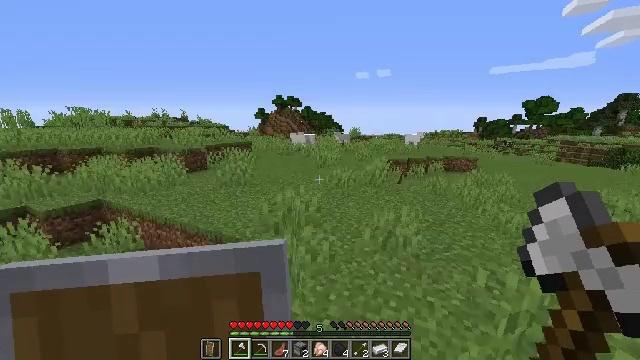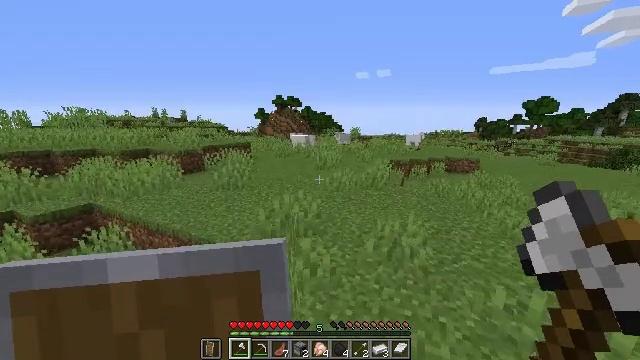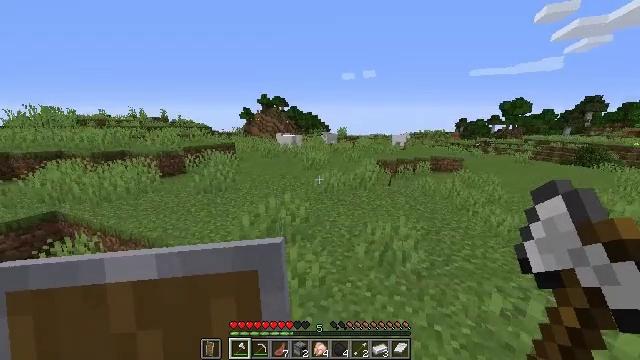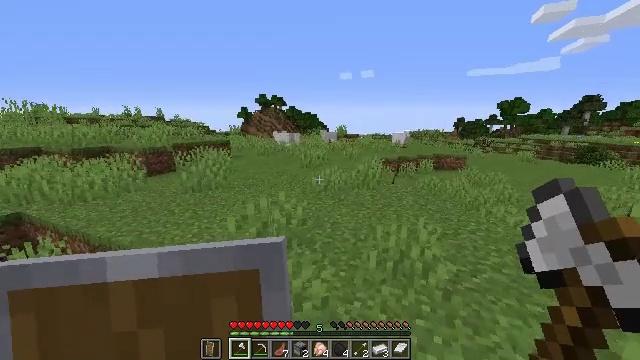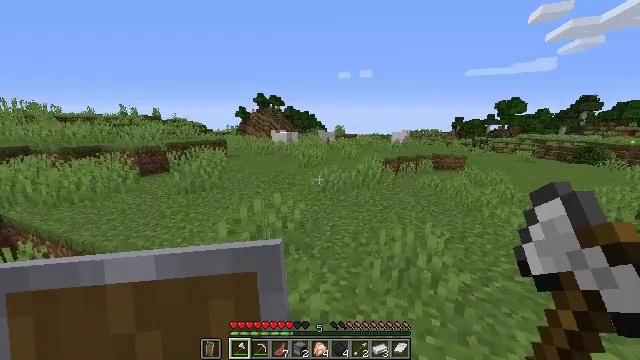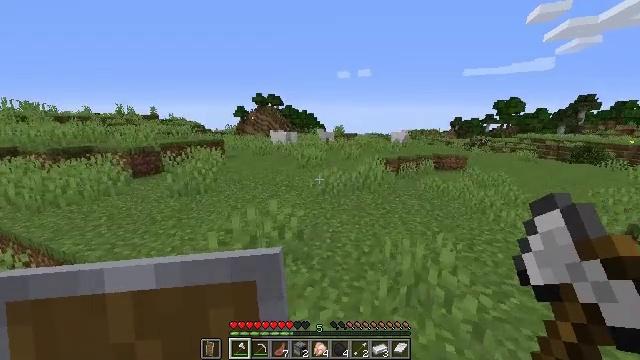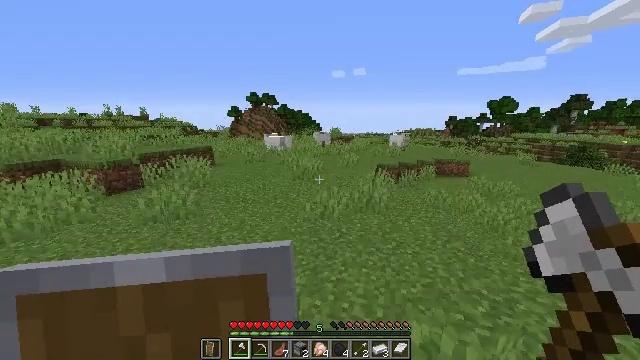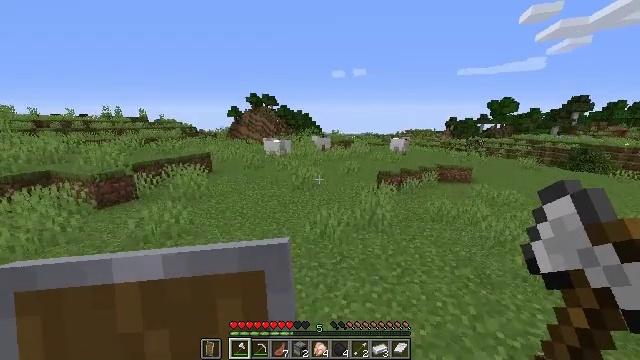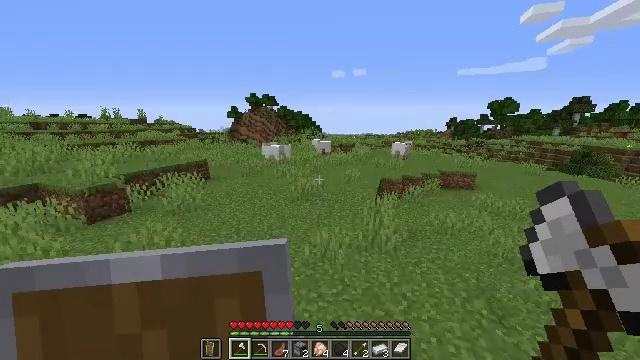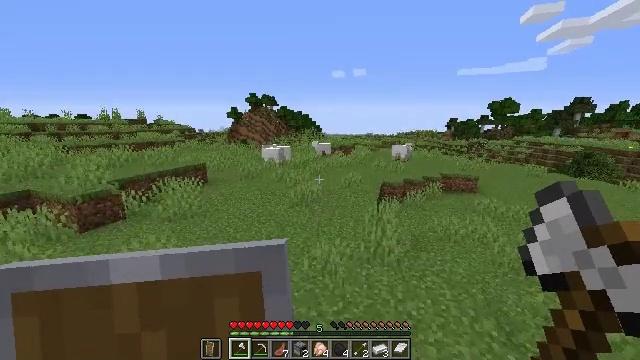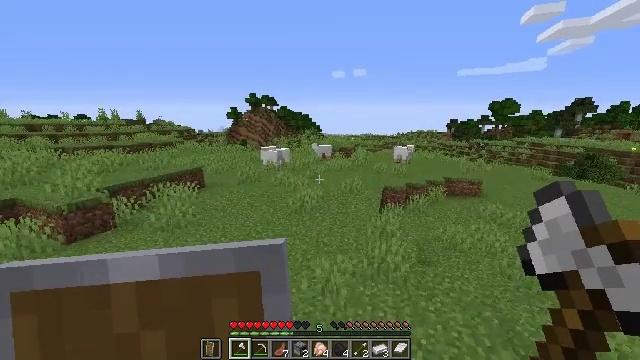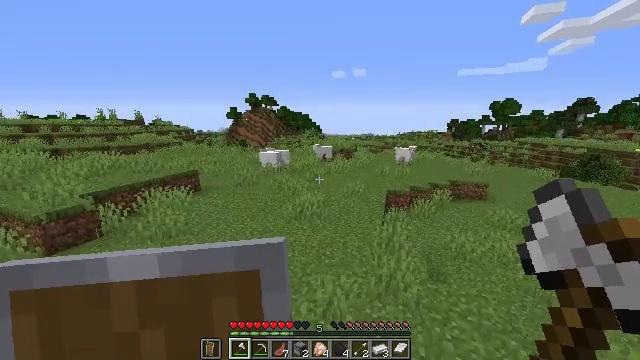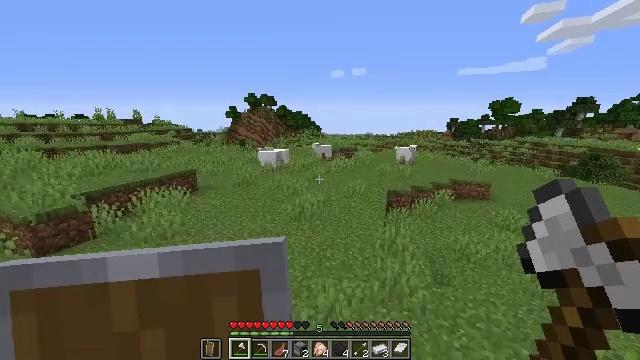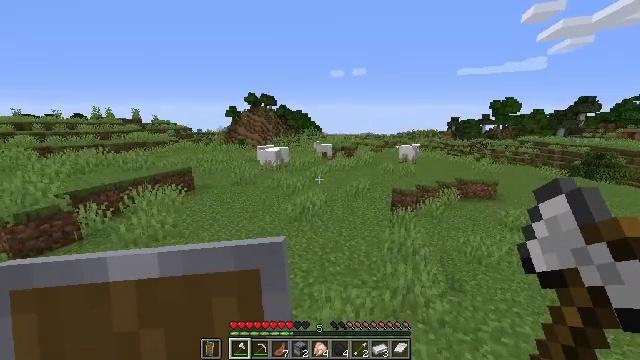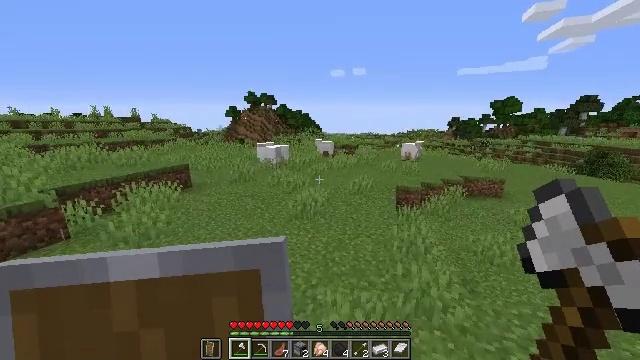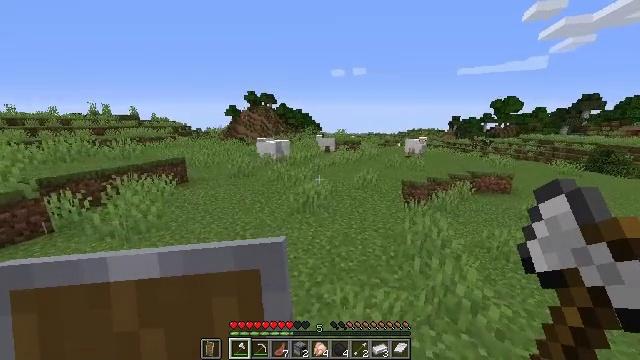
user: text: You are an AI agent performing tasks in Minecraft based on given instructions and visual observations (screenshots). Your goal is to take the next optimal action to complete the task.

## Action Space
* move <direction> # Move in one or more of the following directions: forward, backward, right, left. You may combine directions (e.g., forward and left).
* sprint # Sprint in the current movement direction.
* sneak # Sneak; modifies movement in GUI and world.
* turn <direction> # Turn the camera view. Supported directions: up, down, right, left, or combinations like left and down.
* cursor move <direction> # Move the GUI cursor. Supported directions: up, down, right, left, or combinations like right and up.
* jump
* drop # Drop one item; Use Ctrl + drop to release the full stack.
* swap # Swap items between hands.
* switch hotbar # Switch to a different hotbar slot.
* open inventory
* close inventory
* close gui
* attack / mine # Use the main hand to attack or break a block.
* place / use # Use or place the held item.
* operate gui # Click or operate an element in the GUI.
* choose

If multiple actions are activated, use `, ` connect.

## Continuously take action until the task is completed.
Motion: motion action
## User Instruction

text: Clear the ground by mining grass.
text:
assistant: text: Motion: move forward, sprint, jump
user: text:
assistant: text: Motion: move forward, sprint, turn right, jump
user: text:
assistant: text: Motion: move forward, sprint, jump
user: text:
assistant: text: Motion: move forward, sprint, jump
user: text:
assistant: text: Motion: move forward, sprint, jump
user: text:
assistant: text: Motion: move forward, sprint, turn right, jump
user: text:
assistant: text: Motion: move forward, sprint, jump
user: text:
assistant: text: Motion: move forward, sprint, jump
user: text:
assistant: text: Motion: move forward, sprint, jump
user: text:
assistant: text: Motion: move forward, sprint, jump
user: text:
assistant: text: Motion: move forward and move left, sprint, jump
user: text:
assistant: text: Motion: move forward and move left, sprint, jump
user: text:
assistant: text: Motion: move forward and move left, sprint, jump
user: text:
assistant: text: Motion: move forward and move left, sprint, jump
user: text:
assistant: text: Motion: move forward and move left, sprint, jump
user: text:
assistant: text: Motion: move forward, sprint, jump
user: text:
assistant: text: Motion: move forward, sprint, jump
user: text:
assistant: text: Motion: move forward, sprint, jump
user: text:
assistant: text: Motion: move forward, sprint, jump
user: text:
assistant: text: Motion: move forward, sprint, jump
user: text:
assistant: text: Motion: move forward, sprint, jump
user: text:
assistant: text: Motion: move forward and move left, sprint, jump
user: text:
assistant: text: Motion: move forward and move left, sprint, turn left, jump
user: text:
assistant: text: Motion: move forward and move left, sprint, jump
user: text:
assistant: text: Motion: move forward and move left, sprint, turn left, jump
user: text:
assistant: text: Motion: move forward, sprint, jump
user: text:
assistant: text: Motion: move forward, sprint, turn left, jump
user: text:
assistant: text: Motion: move forward, sprint, jump
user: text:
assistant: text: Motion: move forward, sprint, turn left, jump
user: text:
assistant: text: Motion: move forward, sprint, turn left, jump